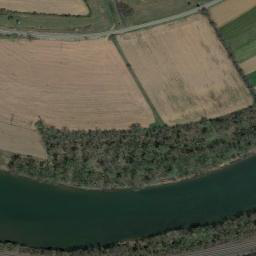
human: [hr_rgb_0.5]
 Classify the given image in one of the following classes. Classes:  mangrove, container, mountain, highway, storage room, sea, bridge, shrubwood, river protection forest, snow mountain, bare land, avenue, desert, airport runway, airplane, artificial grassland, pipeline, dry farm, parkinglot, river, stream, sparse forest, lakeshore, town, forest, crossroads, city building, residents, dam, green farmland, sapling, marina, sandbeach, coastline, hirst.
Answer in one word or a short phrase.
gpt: river